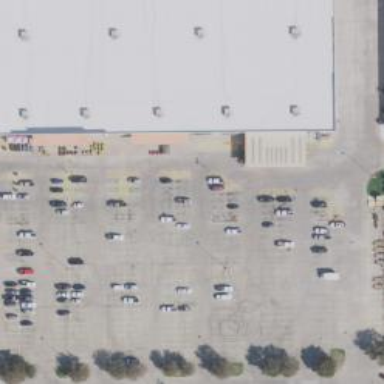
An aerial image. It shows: Parking space.